Interaction volume radius: 5 \u00c5
Interaction volume height: 20 \u00c5
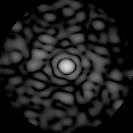
Disorder parameter: 0.8769